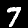
Digit: 7